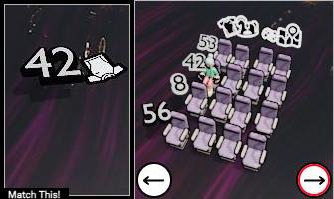
Task: seats
Answer: yes